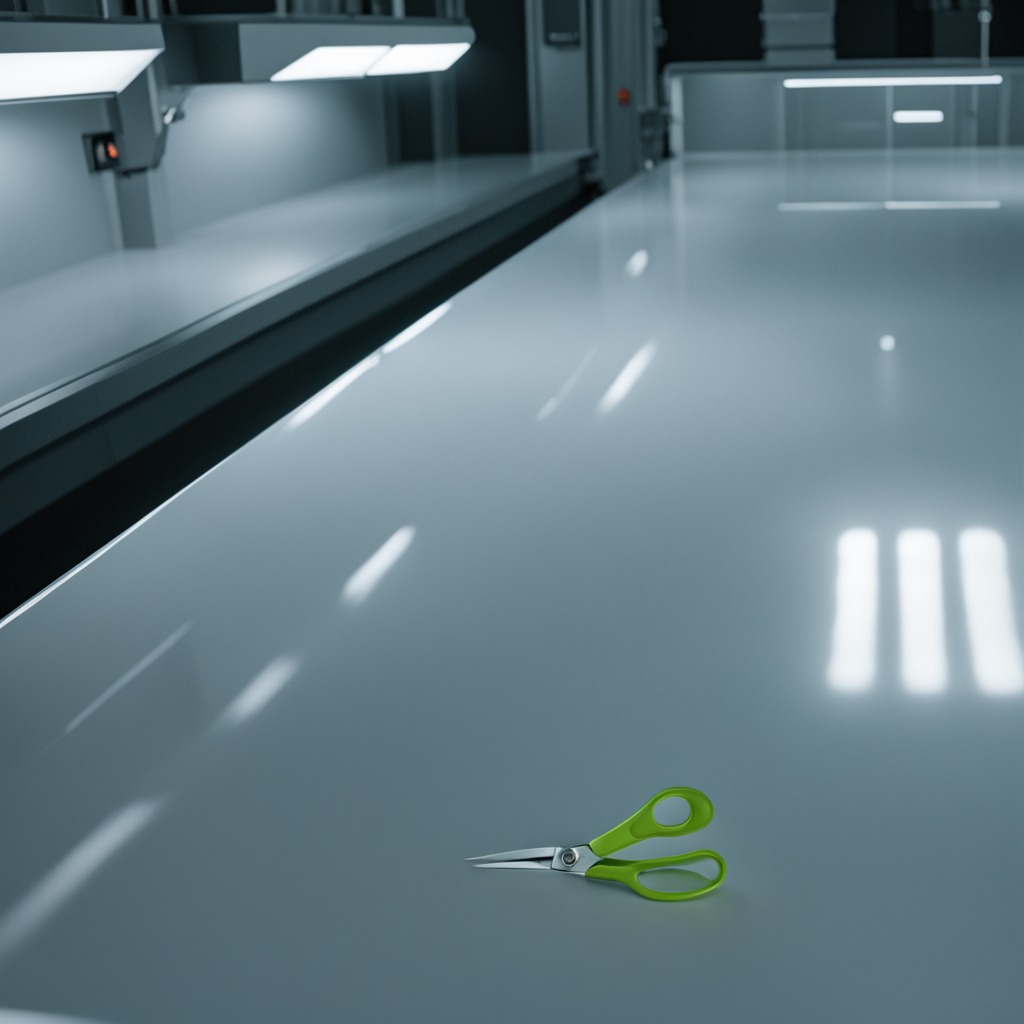
A scissor is lying on the table in the ship maintenance bay.